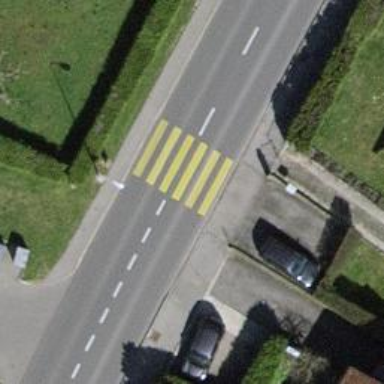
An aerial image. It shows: Marked crossing on the road.